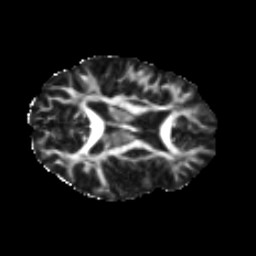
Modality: FA
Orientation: axial
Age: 45
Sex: female
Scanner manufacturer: ge
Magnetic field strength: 3 T
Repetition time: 7.8 s
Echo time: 0.0606 s